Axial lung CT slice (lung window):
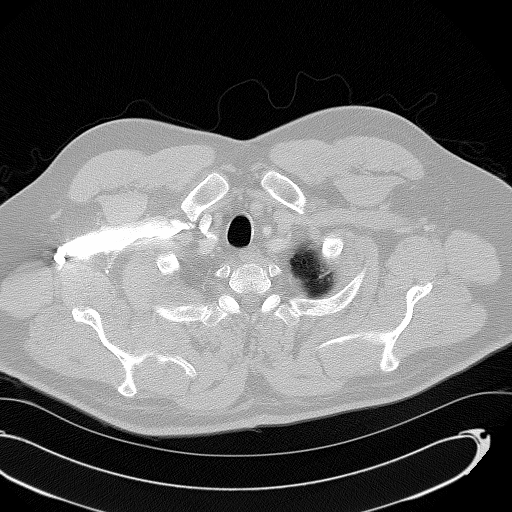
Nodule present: no